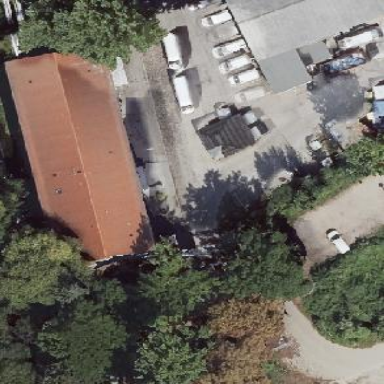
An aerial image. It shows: Commercial building with gabled roof.